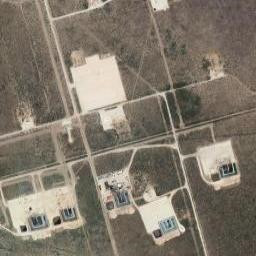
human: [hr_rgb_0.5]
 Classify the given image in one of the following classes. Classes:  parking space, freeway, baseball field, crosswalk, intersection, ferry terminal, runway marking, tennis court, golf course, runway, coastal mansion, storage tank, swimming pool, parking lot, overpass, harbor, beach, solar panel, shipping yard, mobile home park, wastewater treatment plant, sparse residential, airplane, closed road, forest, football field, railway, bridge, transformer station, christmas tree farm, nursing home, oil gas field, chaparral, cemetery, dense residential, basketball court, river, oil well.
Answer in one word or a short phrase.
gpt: oil gas field